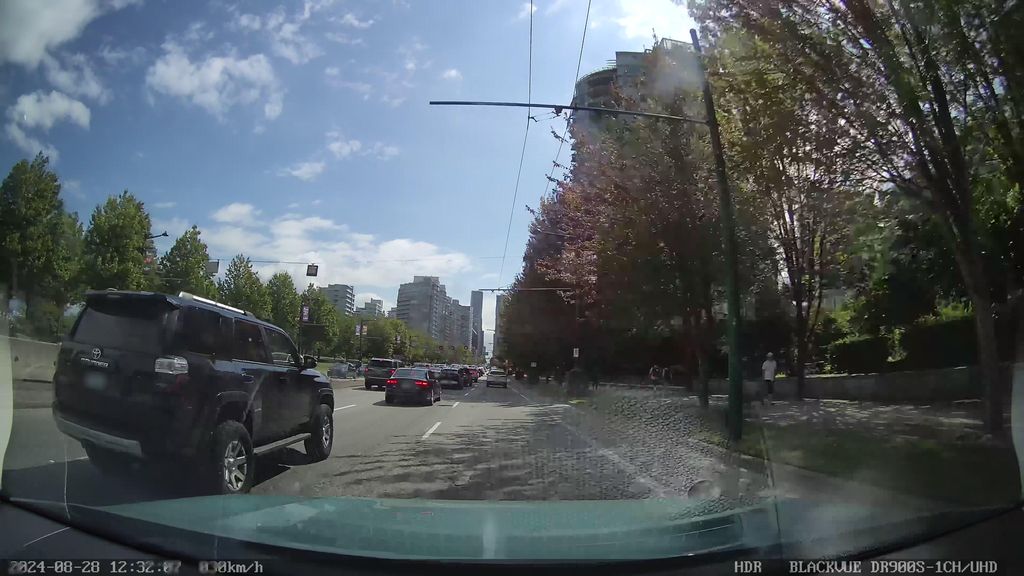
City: vancouver